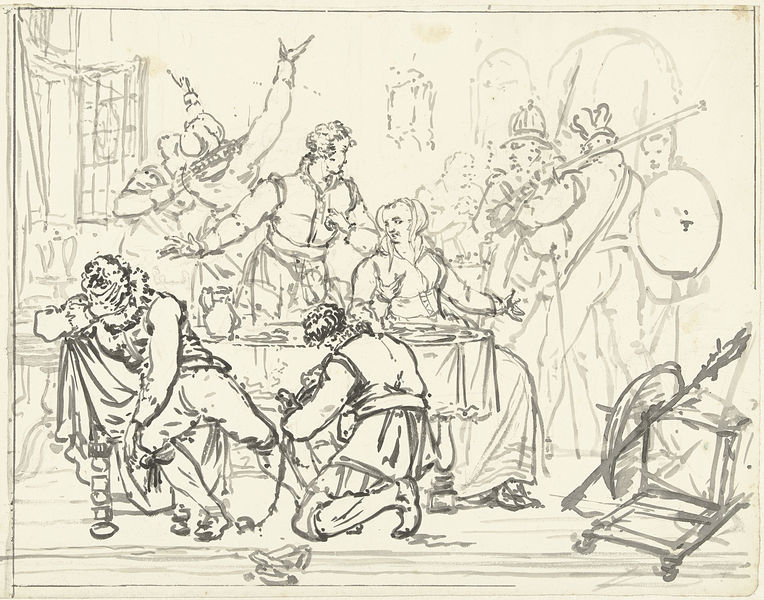
Titel: De arrestatie van Pieter Dirksz. Hasselaer
Künstler: Pieter Bartholomeusz. Barbiers
Standort: Amsterdam
Institution: Rijksmuseum
Schlagwörter: hand, mann, aquarell, menschen, sitzen, fenster, frau, grau, männer, skizze, stuhl, tisch, zeichnung, fest, haube, versammlung, feier, gelage, trinken, gesicht, trauer, gewand, interieur, musik, tanzen, krug, bogen, soldaten, eingang, tusche, offen, torbogen, schwarzweiss, waffen, entwurf, trommel, singen, krieger, vrohang, querfromat, umusik, singen tanzen